Question: I have been using the <URL> project to generate graphs showing relations between different data.
'''
import pydot
graph = pydot.Dot(graph_type='graph')
for i in range(3):
edge = pydot.Edge("Root", "Connection%d" % i)
graph.add_edge(edge)
conn_num = 0
for i in range(3):
for j in range(2):
edge = pydot.Edge("Connection%d" % i, "Sub-connection%d" % conn_num)
graph.add_edge(edge)
conn_num += 1
graph.write_png('graph.png')
'''
Running the above code (taken from <URL> gives me:
Is there any way pydot can be configured to work in real time or are there any similar projects like pydot which allow to make graphs in real time? Something which will allow me to add new edges as the data arrives.
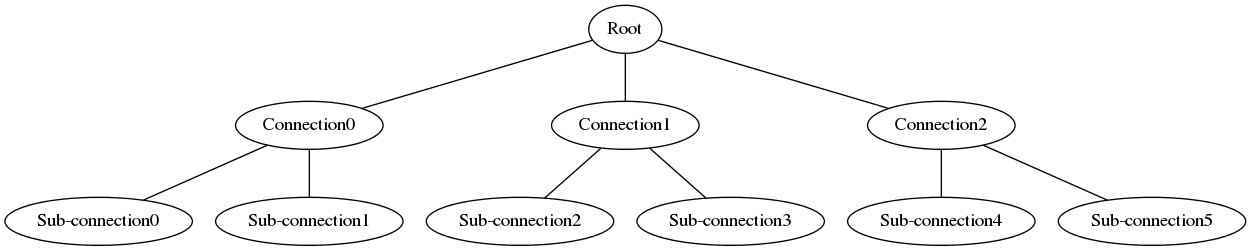
Answer: Networkx is a python module that specializes in graphs. For visualization, it uses matplotlib.
in matplotlib you can either clear and re-draw the image, or use the animation functions. Clearing and re-drawing is trivial to code. I haven't used the animation functions, but I would expect faster/prettier results, at the cost of more complex code.
Example of a networkx usage:
<URL>
matplotlib up-date question on SE: <URL>